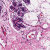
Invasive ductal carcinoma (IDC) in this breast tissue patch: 0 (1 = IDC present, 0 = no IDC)